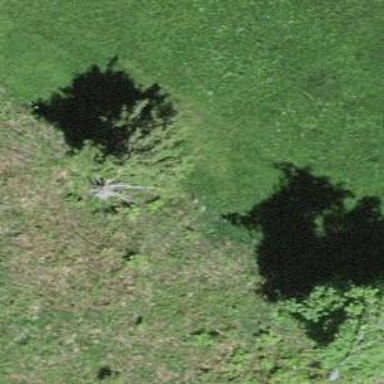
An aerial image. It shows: Evergreen tree with needle-leaved leaves.